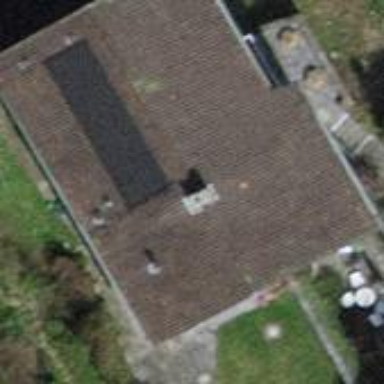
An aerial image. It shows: Detached building.